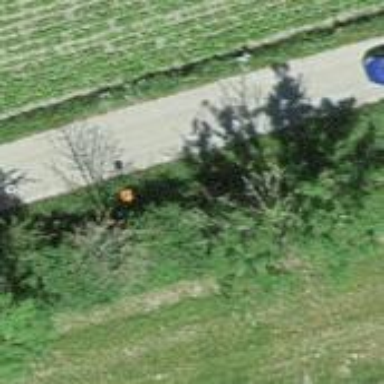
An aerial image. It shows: Pole supporting pipeline marker with roof cover.